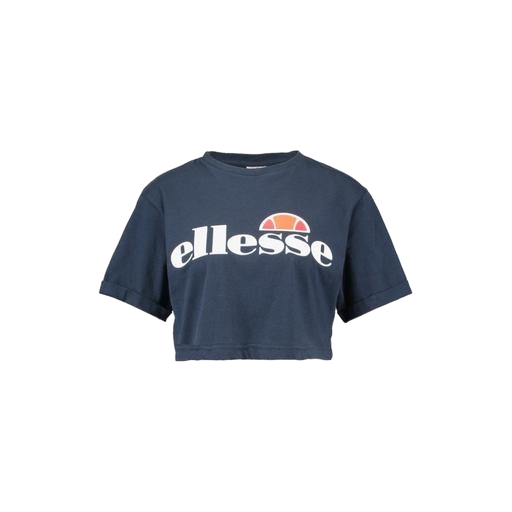
crop tee, blue crop tee, cropped tee, white background